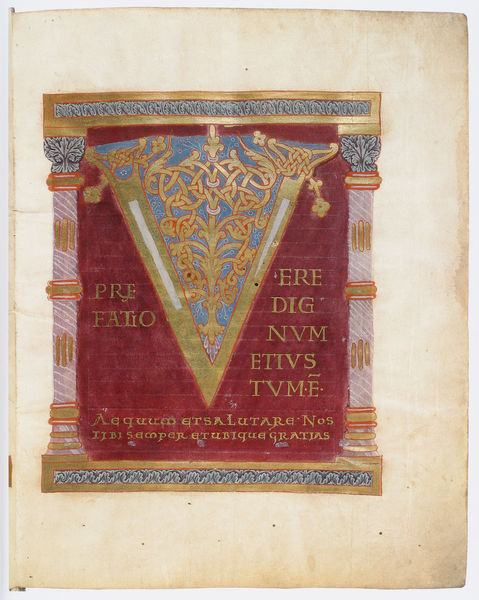
Titel: Göttinger Sakramentar
Institution: Göttingen, Staats- und Universitätsbibliothek
Schlagwörter: blau, blume, säule, säulen, rot, malerei, muster, ornament, bibel, gold, rosa, dekoration, buch, initiale, kapitell, buchdeckel, pergament, purpur, testament, latein, buchmalerei, reichenau, v, vorwort, prefatio